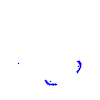
Particle: kaon